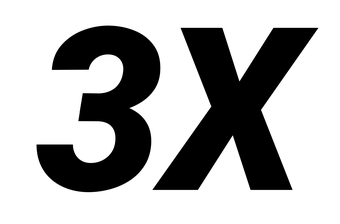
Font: Roboto-Italic_Black_Italic